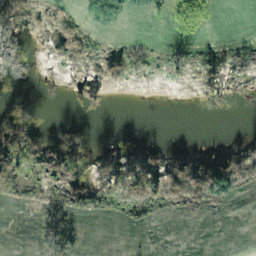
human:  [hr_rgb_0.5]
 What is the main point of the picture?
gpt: river